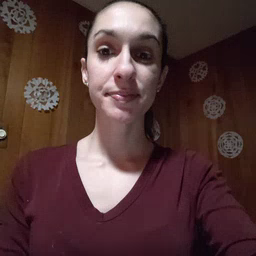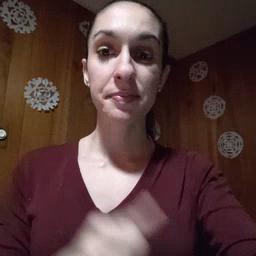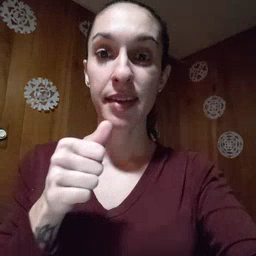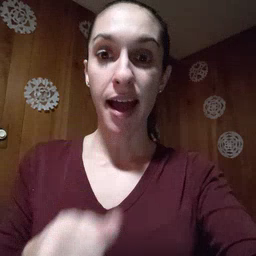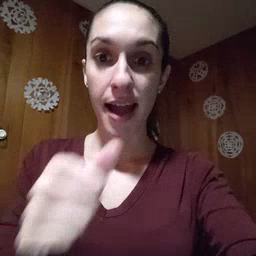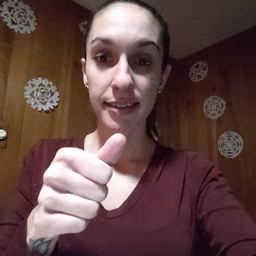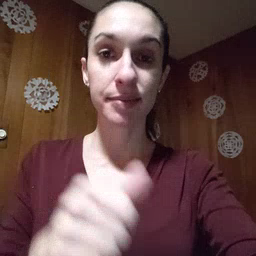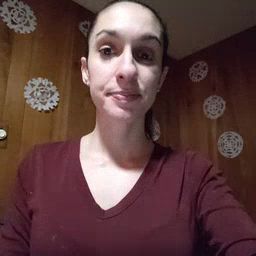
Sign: hide